Interaction volume radius: 10 \u00c5
Interaction volume height: 40 \u00c5
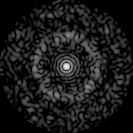
Disorder parameter: 0.8595